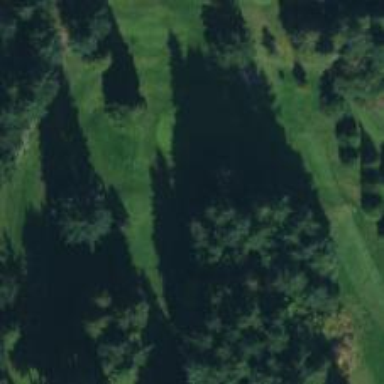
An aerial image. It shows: View of golf hole.